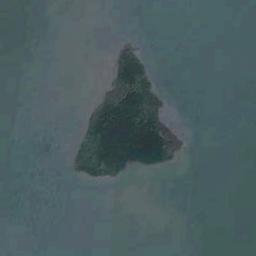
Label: island